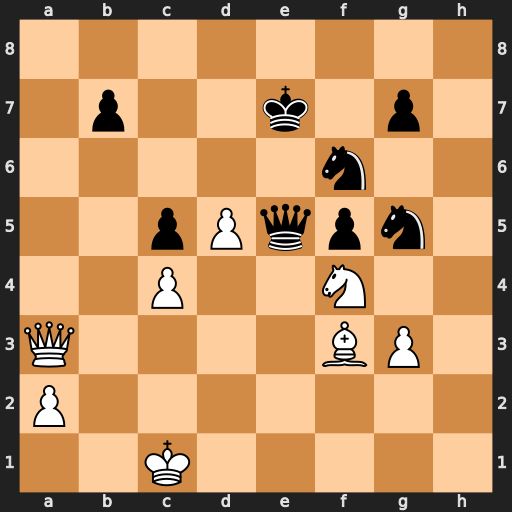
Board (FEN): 8/1p2k1p1/5n2/2pPqpn1/2P2N2/Q4BP1/P7/2K5
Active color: w
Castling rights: -
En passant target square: -
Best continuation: Ng6+ Kd6 Nxe5